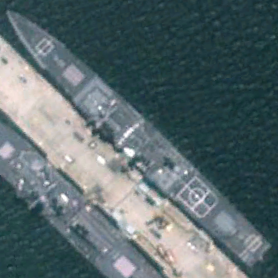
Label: cruiser